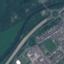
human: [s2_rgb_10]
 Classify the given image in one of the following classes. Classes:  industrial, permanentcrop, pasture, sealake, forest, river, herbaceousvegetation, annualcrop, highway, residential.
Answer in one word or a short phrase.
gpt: Highway